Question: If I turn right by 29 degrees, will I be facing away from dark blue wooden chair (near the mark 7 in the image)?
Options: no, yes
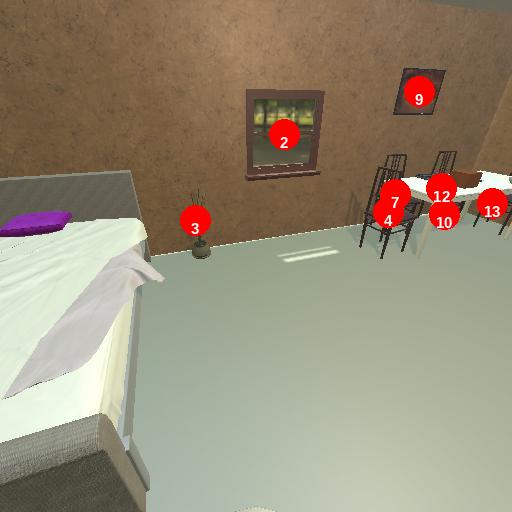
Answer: no